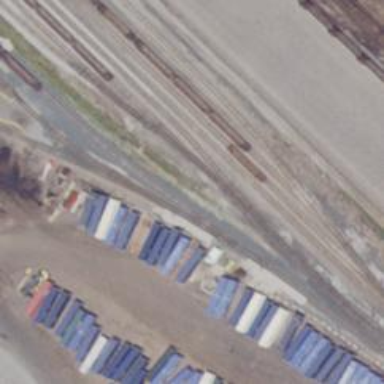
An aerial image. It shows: Railway yard used for servicing trains.